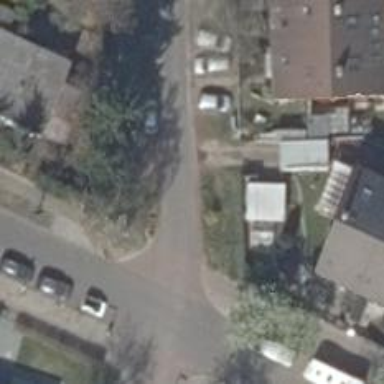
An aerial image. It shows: Smooth asphalt road in residential area.